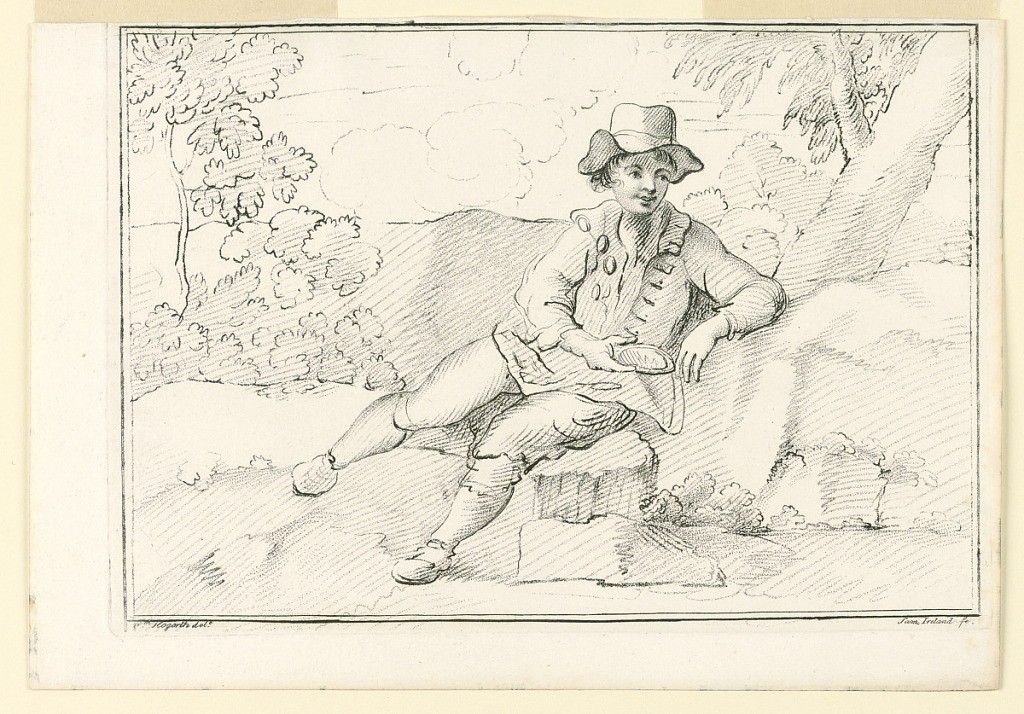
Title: The Shepherd Boy
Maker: Samuel Ireland, English, ca. 1744–1800
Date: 1786-1794
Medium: Etching and stipple engraving on paper
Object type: Print
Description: After a drawing. A young boy seated under a tree. He is looking towards right. In his right hand he holds a sandwich. Trees at left and right.